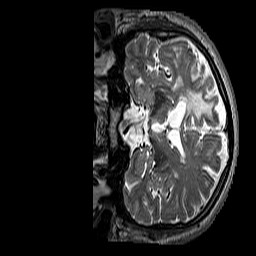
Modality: T2w
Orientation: coronal
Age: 56
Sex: male
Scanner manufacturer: siemens
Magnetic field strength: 3 T
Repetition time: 3.2 s
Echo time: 0.212 s